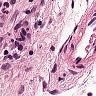
Metastatic tissue present: no